Field crop: maize
Growth stage: 2
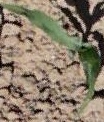
Species: maize